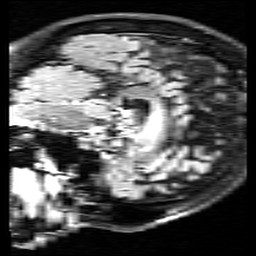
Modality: FLAIR
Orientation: sagittal
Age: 78
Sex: female
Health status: healthy
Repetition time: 12 s
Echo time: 0.095 s